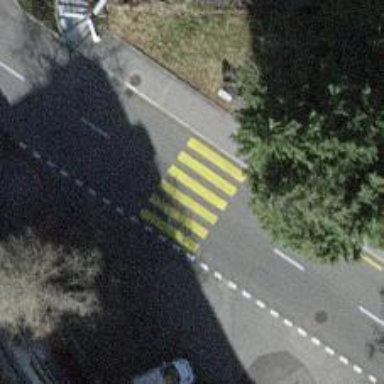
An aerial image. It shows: Marked zebra crossing on the road.